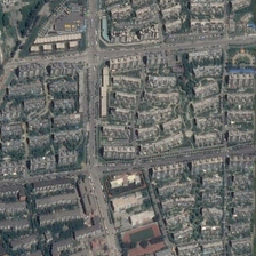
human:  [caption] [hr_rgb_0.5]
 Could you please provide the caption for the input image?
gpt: Many buildings are in a dense rectangular area.

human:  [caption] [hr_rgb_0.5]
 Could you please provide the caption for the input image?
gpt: Many buildings are in dense rectangular areas.

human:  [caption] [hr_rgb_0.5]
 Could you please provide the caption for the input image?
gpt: The strip is divided into several areas that place slices in the residential area.

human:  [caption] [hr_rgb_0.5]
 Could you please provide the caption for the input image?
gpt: there is green land full of vitality in the residential area .

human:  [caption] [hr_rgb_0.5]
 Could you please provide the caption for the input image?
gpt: The street divides an open space in a residential area into several areas.